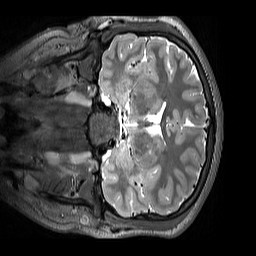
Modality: T2w
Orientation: coronal
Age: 13
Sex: male
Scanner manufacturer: siemens
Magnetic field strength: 3 T
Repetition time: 3.2 s
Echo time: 0.408 s